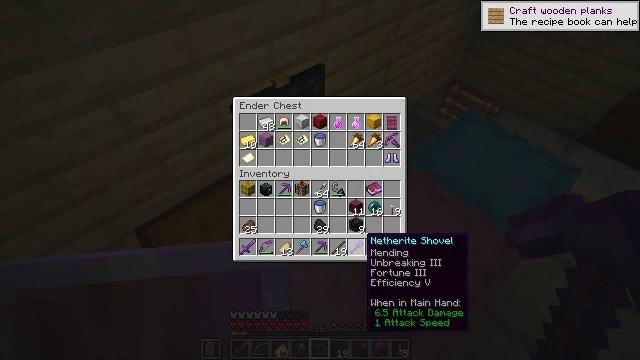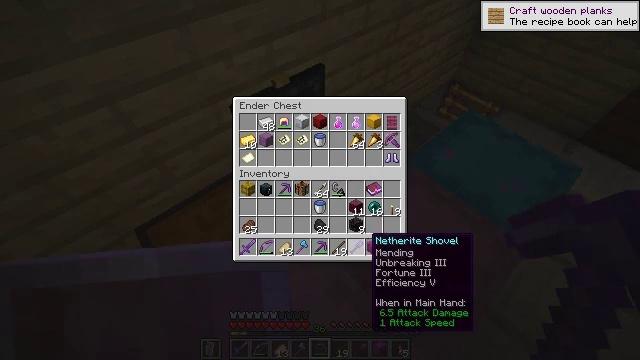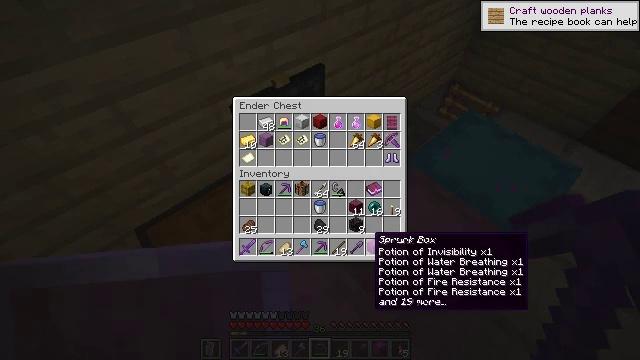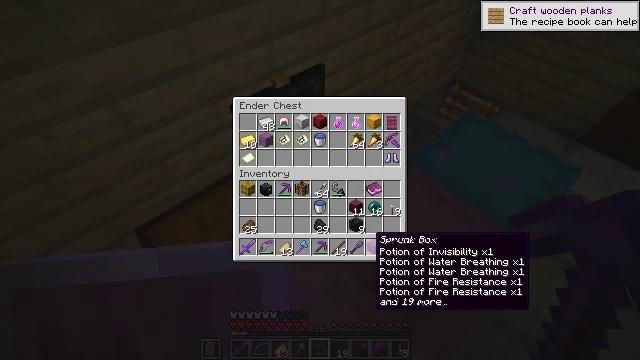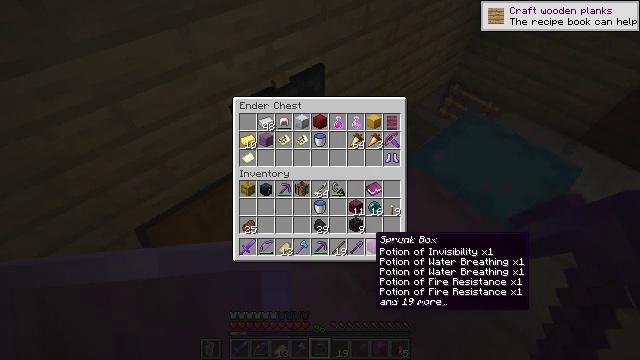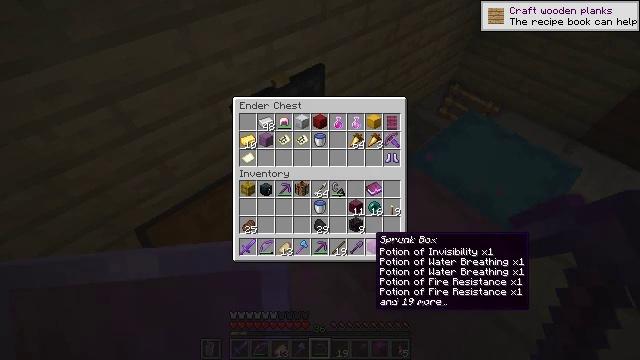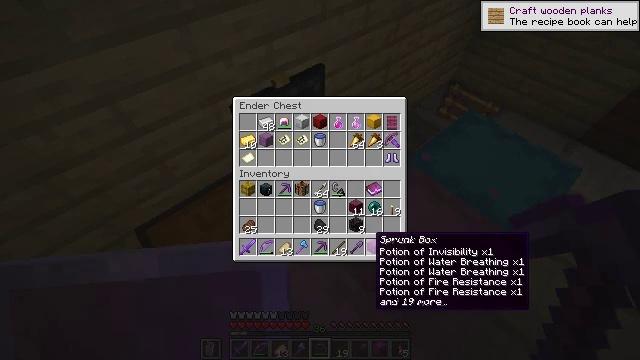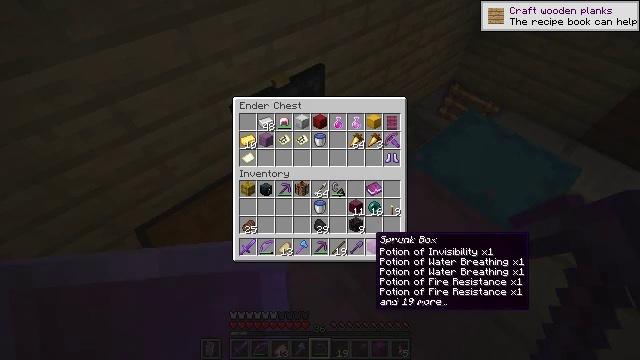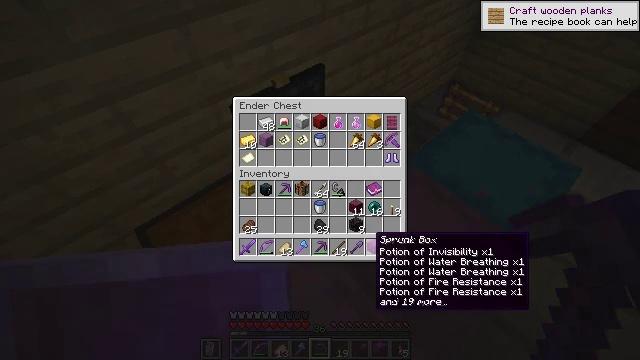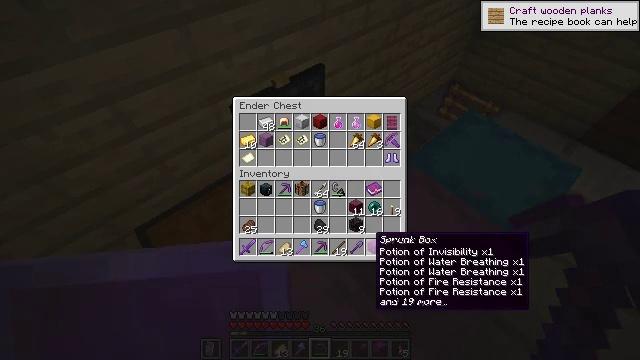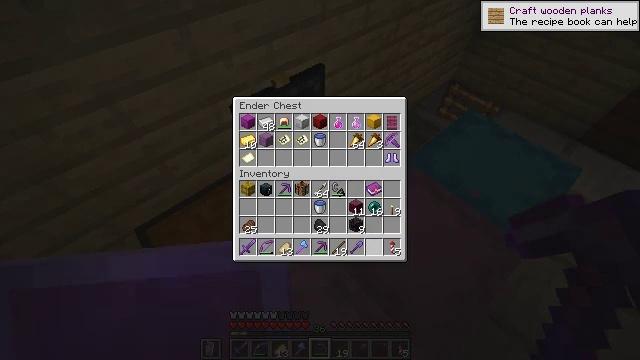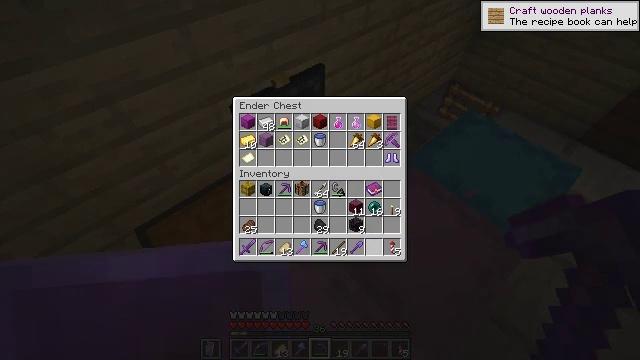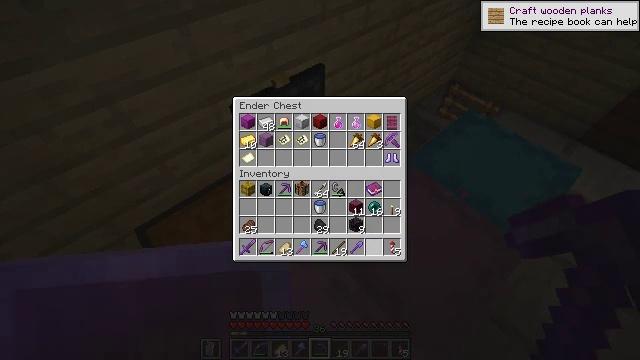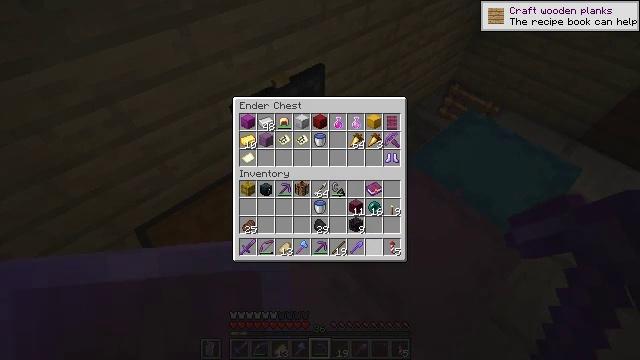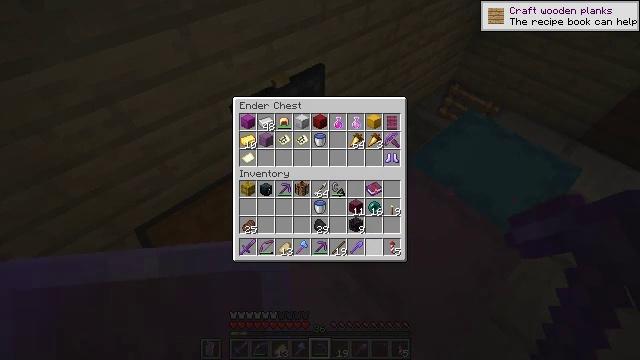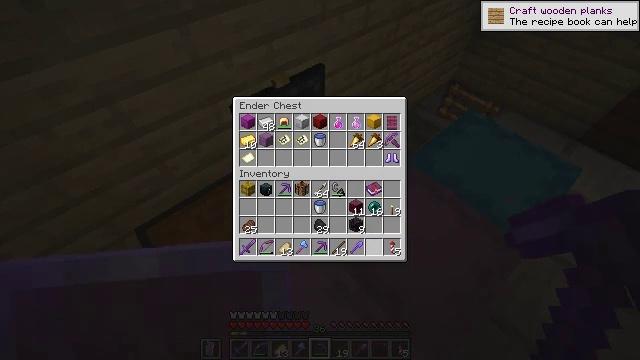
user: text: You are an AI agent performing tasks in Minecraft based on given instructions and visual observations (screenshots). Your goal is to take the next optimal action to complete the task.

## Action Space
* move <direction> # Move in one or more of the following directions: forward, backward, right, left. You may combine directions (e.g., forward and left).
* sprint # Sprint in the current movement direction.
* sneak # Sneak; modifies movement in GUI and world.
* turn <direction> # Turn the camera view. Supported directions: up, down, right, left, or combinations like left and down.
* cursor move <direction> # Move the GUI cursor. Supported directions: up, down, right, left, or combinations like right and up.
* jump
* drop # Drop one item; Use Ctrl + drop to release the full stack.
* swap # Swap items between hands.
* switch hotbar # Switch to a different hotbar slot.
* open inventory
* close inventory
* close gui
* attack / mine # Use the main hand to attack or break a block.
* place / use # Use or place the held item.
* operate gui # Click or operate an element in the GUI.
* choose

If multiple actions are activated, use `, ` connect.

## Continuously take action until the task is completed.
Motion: motion action
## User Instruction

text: Craft crimson planks.
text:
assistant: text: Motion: sneak
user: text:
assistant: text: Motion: sneak
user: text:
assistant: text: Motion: sneak
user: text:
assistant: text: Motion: sneak
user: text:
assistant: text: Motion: sneak
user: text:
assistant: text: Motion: sneak
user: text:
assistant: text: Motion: sneak
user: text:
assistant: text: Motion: sneak
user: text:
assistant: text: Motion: sneak
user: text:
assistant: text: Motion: sneak, attack / mine
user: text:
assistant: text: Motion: sneak, attack / mine
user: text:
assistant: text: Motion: sneak, attack / mine
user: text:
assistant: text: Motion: sneak
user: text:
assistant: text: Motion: sneak
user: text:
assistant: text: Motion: no_op
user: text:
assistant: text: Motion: turn up
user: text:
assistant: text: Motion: turn up
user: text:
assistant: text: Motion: no_op
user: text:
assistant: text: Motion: no_op
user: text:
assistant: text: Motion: no_op
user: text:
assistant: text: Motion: no_op
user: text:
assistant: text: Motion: no_op
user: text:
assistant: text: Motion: turn left and up
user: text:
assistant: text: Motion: turn left and up
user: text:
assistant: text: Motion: turn left and up
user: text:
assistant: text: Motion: turn left and up
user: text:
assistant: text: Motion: turn left
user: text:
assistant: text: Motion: turn left and up
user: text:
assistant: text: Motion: turn left and up
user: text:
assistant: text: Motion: no_op